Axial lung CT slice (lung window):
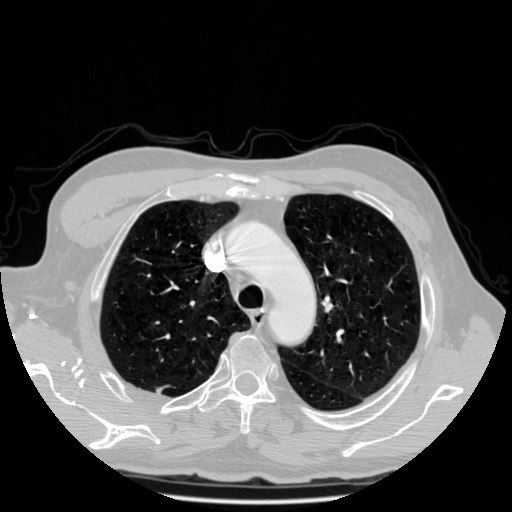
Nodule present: no